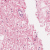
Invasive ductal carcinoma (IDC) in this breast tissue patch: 0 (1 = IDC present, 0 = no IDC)